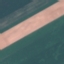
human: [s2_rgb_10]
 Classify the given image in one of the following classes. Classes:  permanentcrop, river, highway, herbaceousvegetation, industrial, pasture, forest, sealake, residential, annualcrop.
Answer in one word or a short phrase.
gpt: AnnualCrop